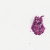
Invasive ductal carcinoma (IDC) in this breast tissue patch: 0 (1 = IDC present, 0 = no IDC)